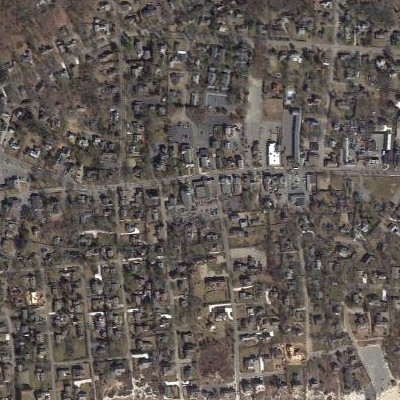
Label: fResident